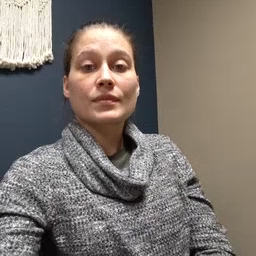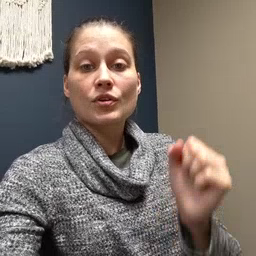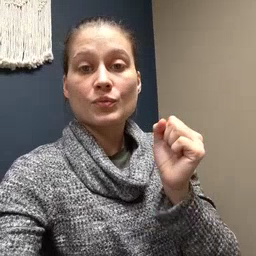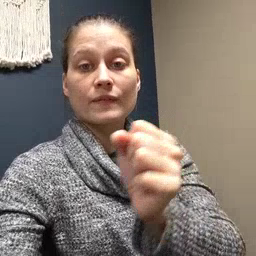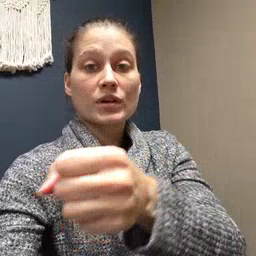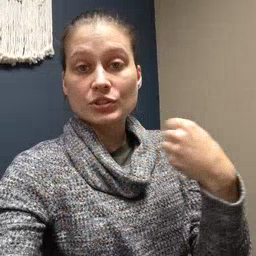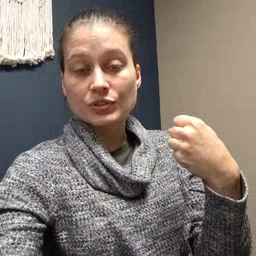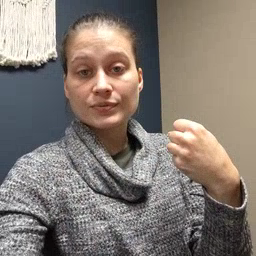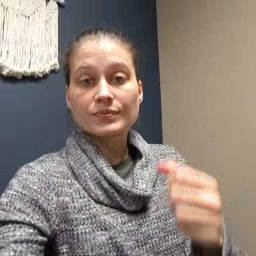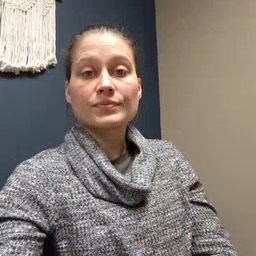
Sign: refrigerator